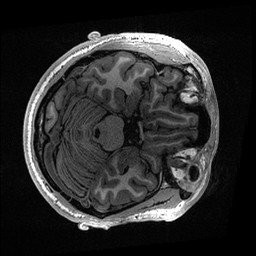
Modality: T1w
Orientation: axial
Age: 18
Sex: male
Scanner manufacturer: ge
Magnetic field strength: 3 T
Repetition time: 0.006952 s
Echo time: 0.00292 s